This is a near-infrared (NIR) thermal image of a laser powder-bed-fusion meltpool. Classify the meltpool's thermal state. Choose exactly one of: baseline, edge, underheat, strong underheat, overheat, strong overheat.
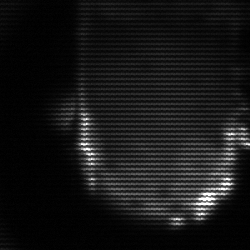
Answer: baseline